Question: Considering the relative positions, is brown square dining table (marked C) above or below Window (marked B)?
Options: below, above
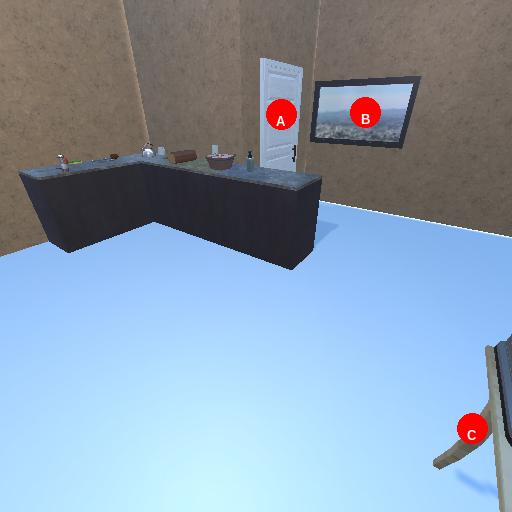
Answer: below